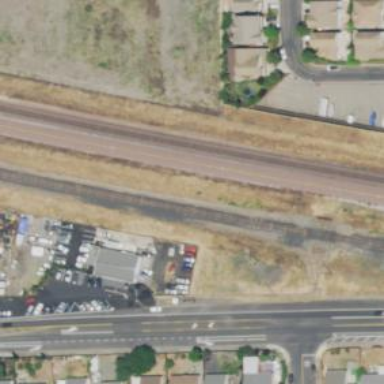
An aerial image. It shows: Railway siding with rails.